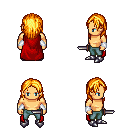
a pixel art fantasy rpg character, male body template, human, tanned skin, red cape, teal pants, light blonde long hairstyle, white cloth bracers, metal boots, dagger, four views (front, back, left, right), 2x2 character sprite sheet, small pixel art, hard edges, no anti-aliasing